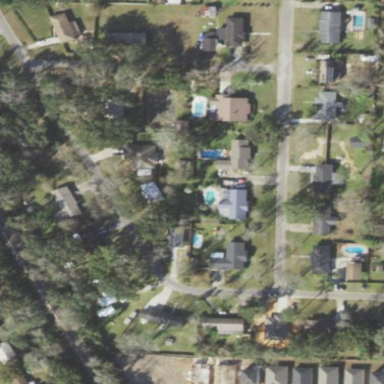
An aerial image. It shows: Single-family residential area.